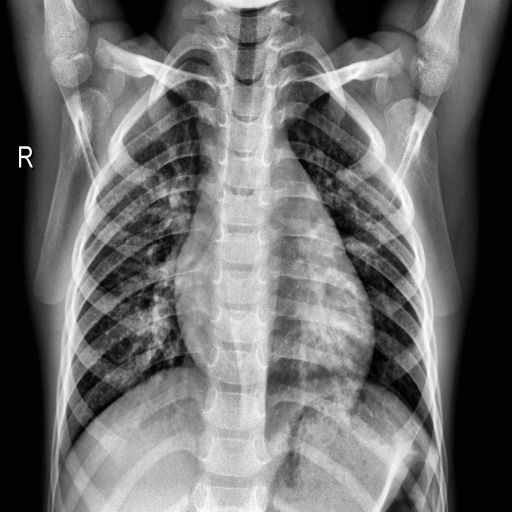
Finding: NORMAL